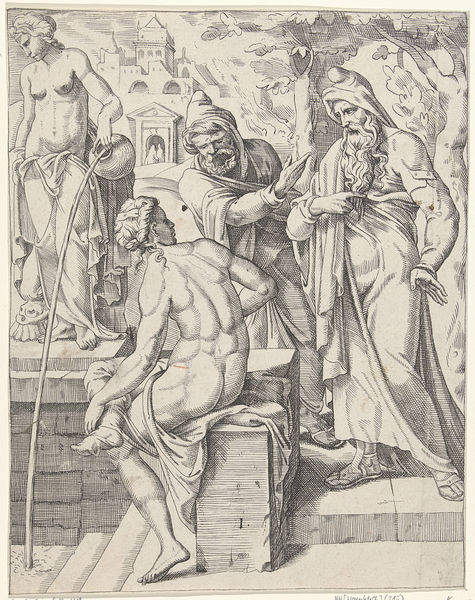
Titel: Kruisdraging met Veronica
Künstler: Cornelis Cort
Standort: Amsterdam
Institution: Rijksmuseum
Schlagwörter: barbe, dos, assis, femme, gravure, arbre, sein, eau, ville, fontaine, hommes, debout, nu, barbre, bâtiment, juif, laver